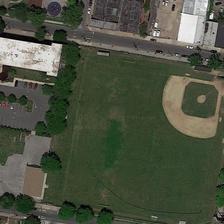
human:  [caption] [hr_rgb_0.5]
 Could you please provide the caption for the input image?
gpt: a baseball field is surrounded by many green trees and several buildings .

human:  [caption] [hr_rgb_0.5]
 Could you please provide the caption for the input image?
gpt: a baseball field semisurrounded by green plants and buildings are next to a crossroads .

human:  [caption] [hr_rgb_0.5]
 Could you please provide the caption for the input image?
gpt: the baseball field is located in the corner of this large square grass .

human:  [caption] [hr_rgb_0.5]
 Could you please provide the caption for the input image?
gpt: some buildings and green trees are around a baseball field .

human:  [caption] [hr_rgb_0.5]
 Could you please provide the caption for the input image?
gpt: a baseball field semisurrounded by green plants and buildings are next to a crossroads .